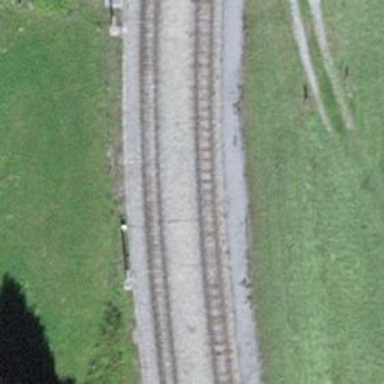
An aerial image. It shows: Narrow-gauge railway track with 1 electrified contact line.